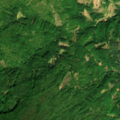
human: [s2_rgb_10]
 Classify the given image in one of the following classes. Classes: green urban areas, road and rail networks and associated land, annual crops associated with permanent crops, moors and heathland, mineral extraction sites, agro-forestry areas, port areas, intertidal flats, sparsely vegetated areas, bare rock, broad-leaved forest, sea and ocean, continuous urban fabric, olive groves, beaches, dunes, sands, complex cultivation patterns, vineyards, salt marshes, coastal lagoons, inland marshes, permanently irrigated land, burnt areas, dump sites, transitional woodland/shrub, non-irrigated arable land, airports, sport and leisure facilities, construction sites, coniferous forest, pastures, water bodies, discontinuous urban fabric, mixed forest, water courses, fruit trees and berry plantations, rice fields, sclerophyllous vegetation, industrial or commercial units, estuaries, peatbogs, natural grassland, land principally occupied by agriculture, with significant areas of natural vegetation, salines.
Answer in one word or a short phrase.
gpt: complex cultivation patterns, broad-leaved forest, natural grassland, transitional woodland/shrub